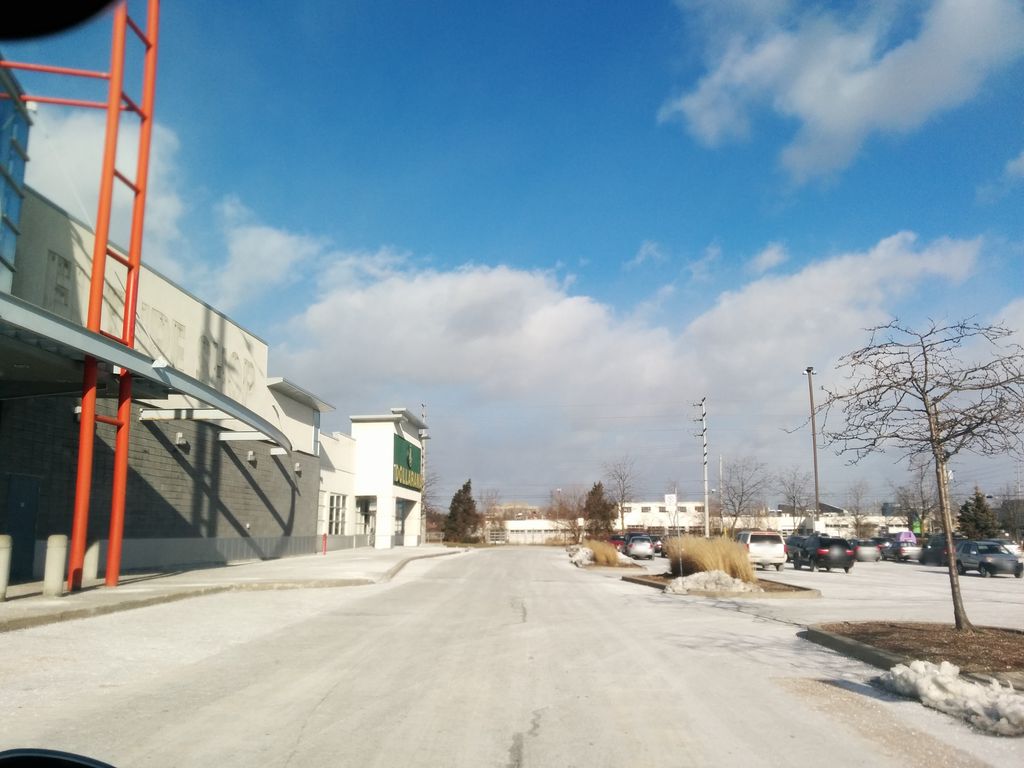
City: toronto